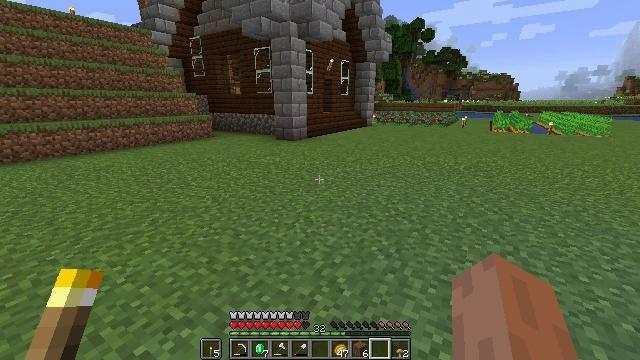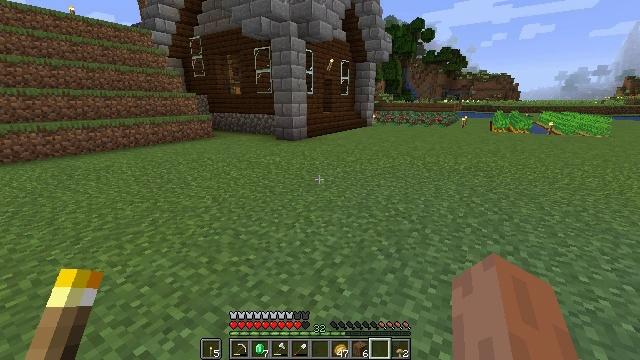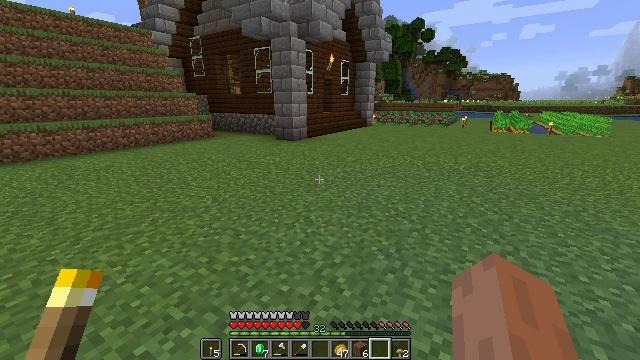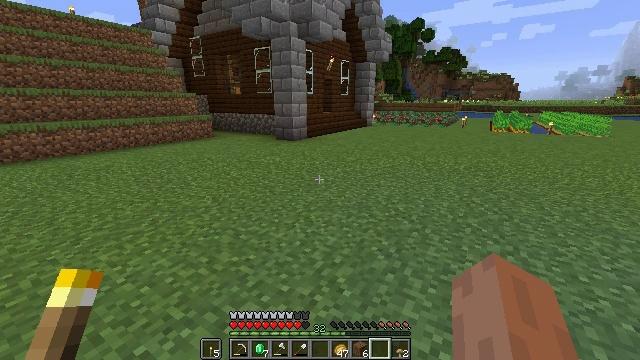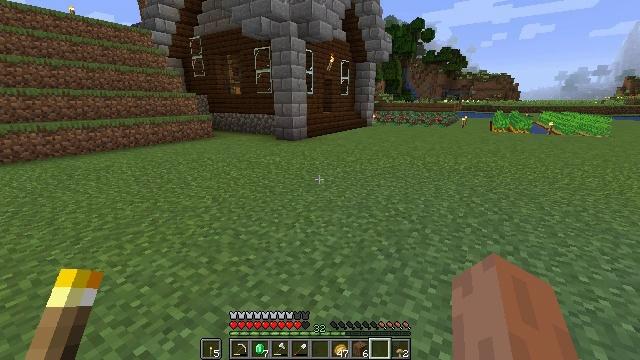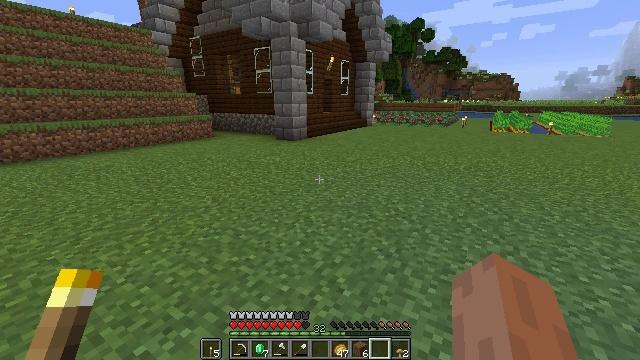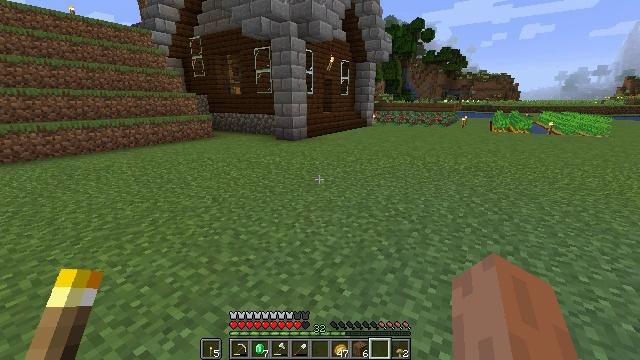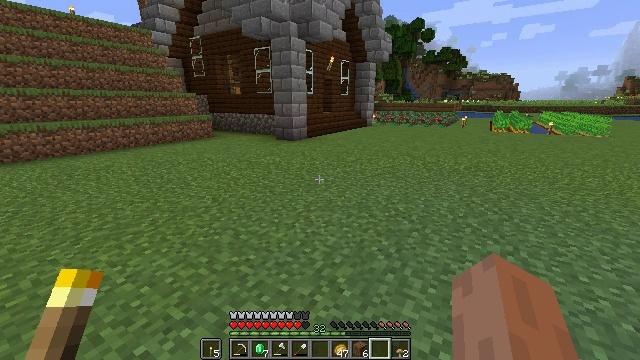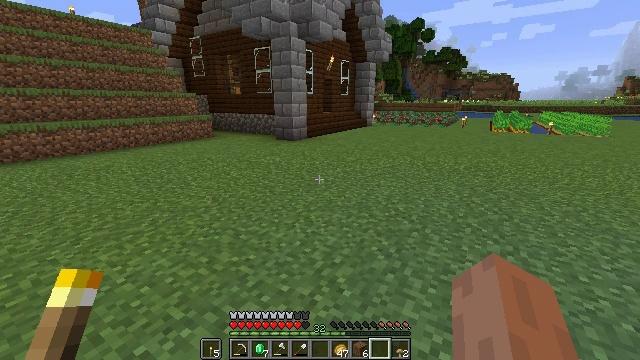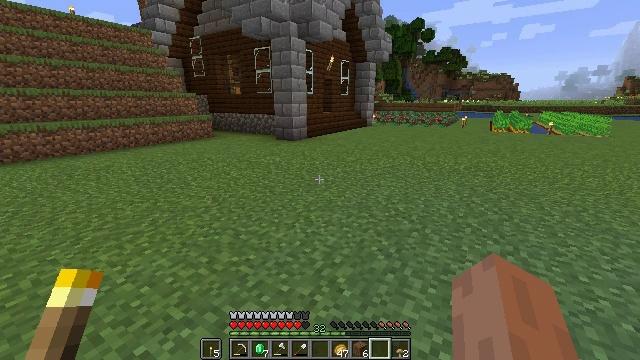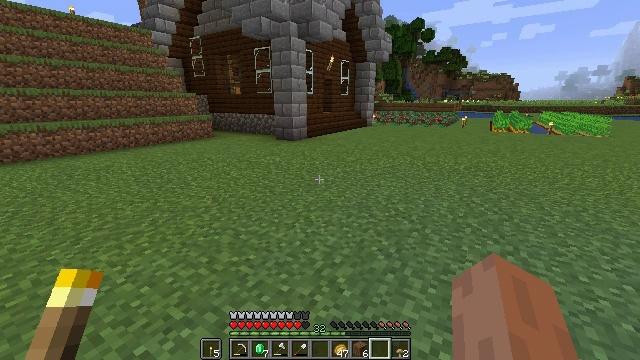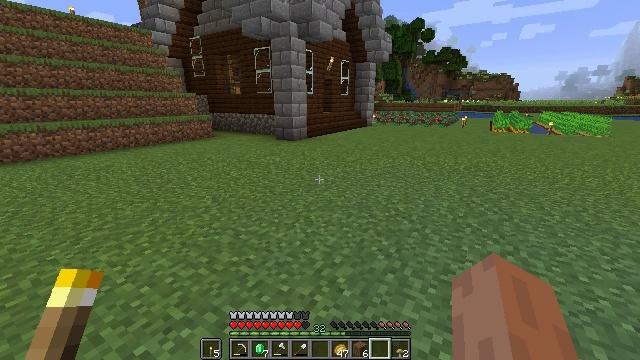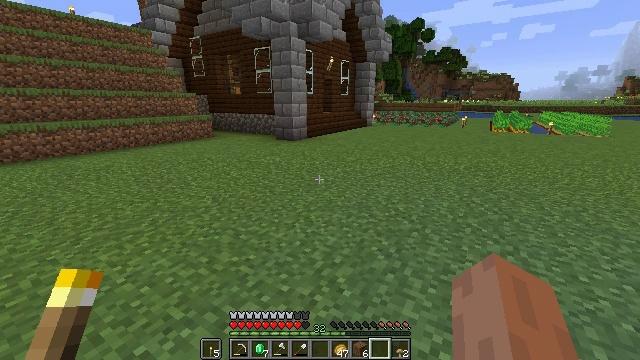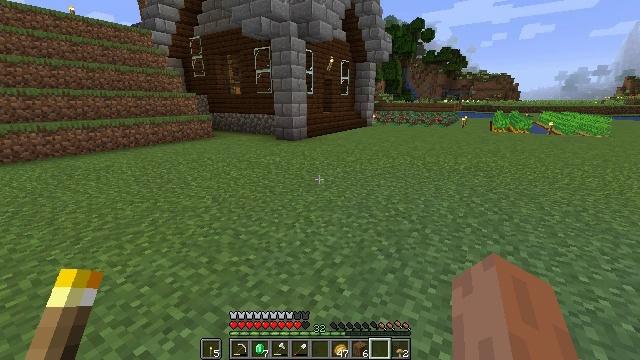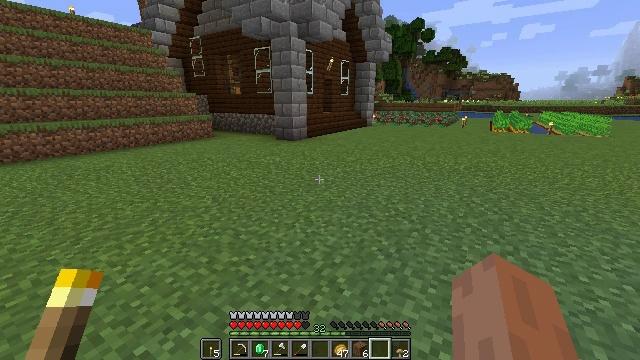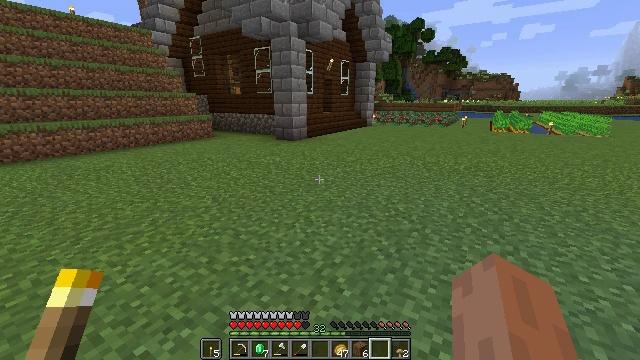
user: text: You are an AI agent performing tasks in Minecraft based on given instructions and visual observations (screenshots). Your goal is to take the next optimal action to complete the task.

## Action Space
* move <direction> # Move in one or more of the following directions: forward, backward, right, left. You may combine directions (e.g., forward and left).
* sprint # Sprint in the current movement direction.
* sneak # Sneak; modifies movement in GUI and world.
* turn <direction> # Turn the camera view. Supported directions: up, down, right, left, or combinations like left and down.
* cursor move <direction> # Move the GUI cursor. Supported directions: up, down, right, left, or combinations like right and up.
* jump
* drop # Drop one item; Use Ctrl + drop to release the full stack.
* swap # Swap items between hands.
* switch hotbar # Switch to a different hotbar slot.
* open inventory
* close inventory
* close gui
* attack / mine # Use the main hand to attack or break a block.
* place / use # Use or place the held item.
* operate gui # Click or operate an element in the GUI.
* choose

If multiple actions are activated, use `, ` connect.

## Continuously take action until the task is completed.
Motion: motion action
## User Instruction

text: Make spruce stairs in the crafting table.
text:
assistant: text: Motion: no_op
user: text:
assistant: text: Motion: no_op
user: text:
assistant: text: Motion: no_op
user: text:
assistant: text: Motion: no_op
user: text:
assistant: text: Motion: no_op
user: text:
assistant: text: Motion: no_op
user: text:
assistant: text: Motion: no_op
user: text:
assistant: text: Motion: no_op
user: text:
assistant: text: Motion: no_op
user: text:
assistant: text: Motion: no_op
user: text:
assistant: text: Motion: no_op
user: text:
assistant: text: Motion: no_op
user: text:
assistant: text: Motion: no_op
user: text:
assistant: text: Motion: no_op
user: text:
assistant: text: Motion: no_op
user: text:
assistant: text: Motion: no_op
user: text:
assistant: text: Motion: no_op
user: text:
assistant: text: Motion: no_op
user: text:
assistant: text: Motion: no_op
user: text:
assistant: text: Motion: no_op
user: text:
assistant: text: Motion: no_op
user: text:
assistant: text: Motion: no_op
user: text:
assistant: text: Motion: no_op
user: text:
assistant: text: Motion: no_op
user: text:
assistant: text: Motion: no_op
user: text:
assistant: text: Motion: no_op
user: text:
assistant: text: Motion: no_op
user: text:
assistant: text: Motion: no_op
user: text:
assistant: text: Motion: no_op
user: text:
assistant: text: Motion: no_op